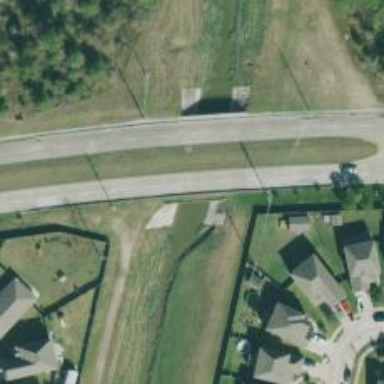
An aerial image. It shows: Secondary road with bridge.